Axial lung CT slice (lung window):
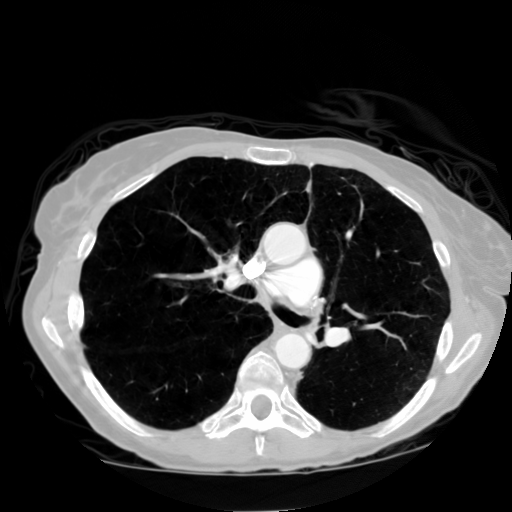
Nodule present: no